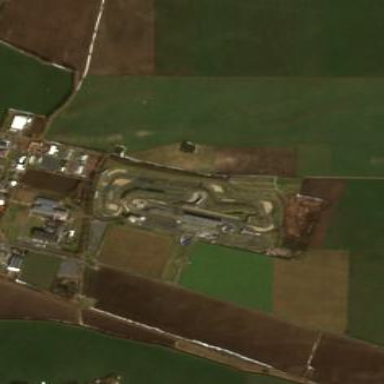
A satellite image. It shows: Sports center focused on motor sports.